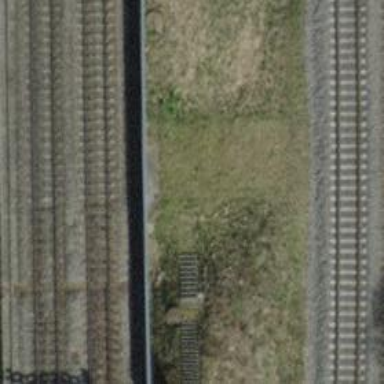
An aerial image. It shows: Footway covered with grass.